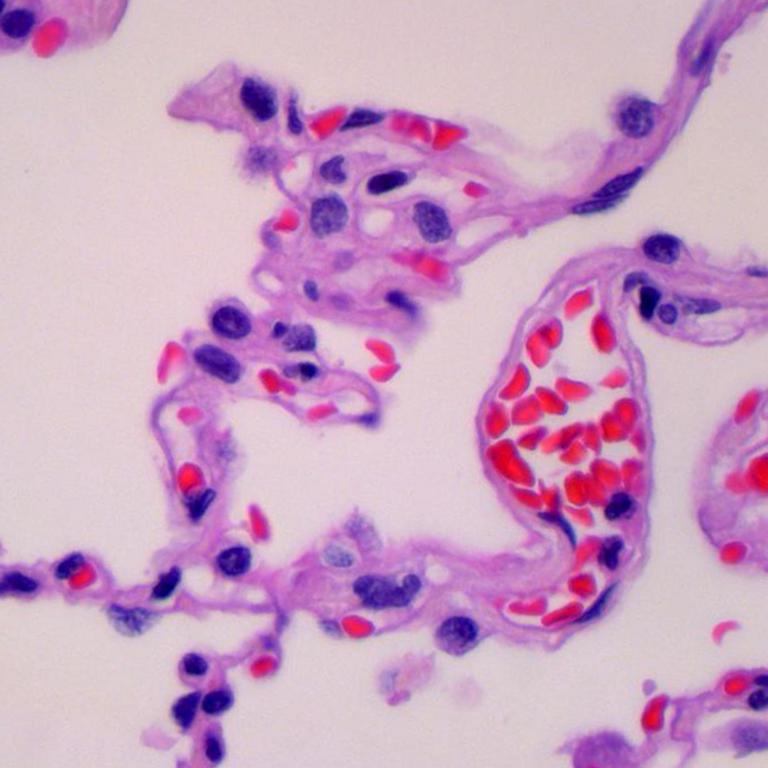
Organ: lung
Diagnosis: benign